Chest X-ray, PA view. Patient: 27 years old, sex M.
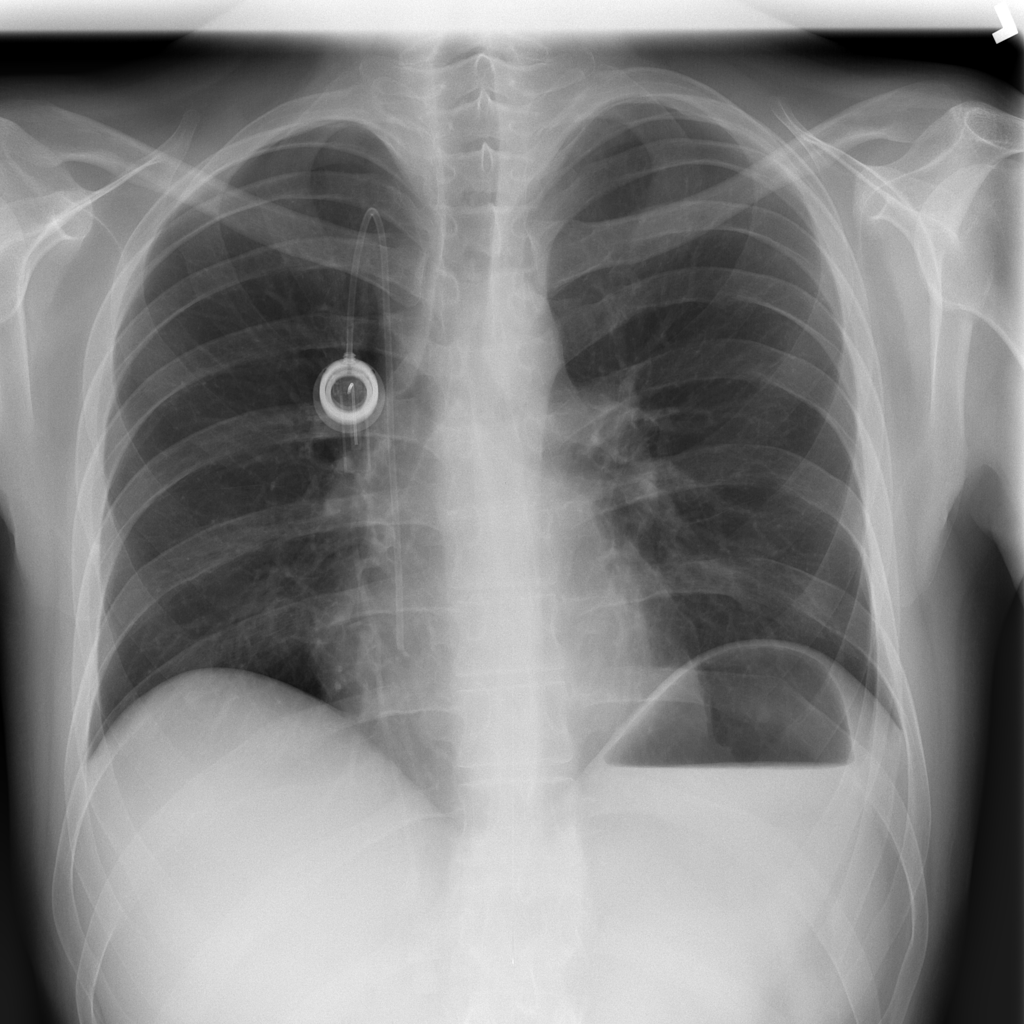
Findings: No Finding